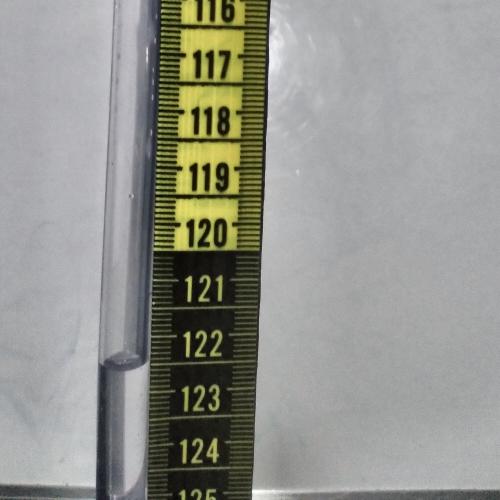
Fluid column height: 122.5 cm